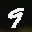
Label: 9